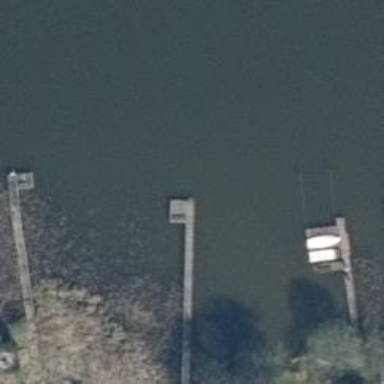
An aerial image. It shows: Man-made pier.